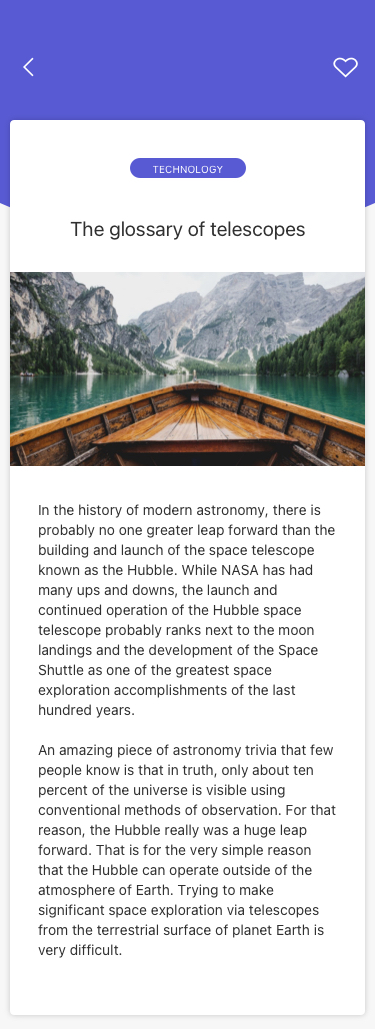
Text in this UI design:
In the history of modern astronomy, there is probably no one greater leap forward than the building and launch of the space telescope known as the Hubble. While NASA has had many ups and downs, the launch and continued operation of the Hubble space telescope probably ranks next to the moon landings and the development of the Space Shuttle as one of the greatest space exploration accomplishments of the last hundred years.

An amazing piece of astronomy trivia that few people know is that in truth, only about ten percent of the universe is visible using conventional methods of observation. For that reason, the Hubble really was a huge leap forward. That is for the very simple reason that the Hubble can operate outside of the atmosphere of Earth. Trying to make significant space exploration via telescopes from the terrestrial surface of planet Earth is very difficult.
The glossary of telescopes
Technology